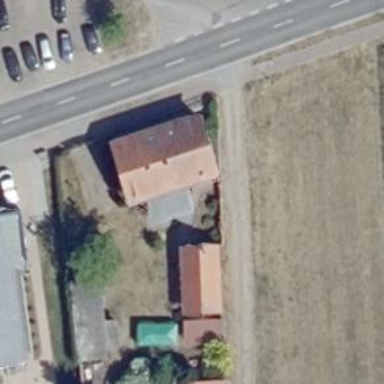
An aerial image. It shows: Grey house with flat roof.